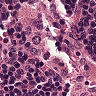
Metastatic tissue present: no